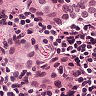
Metastatic tissue present: yes